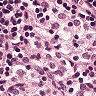
Metastatic tissue present: no